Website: home-depot
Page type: orders-overview
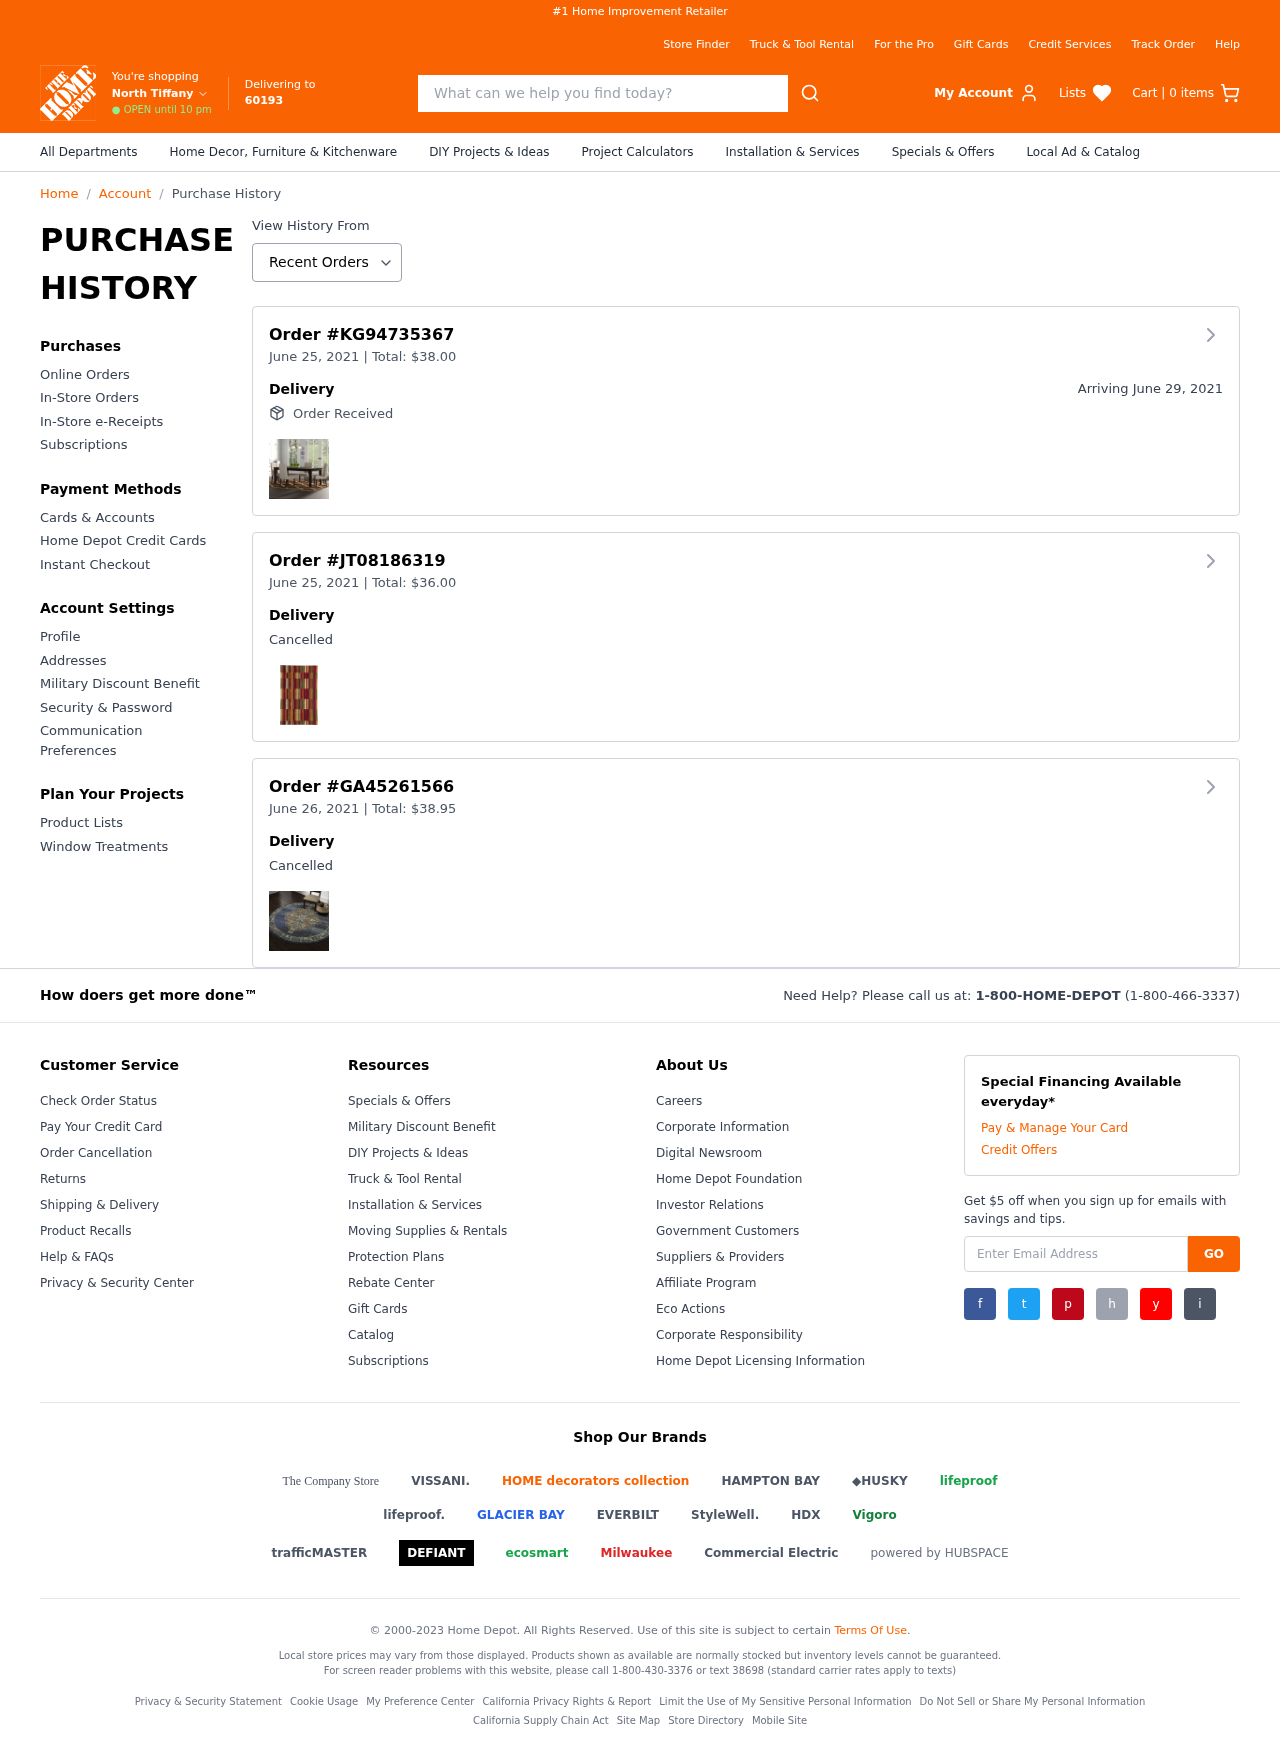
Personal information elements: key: PII_CITY
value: North Tiffany
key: PII_POSTCODE
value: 60193
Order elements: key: ORDER_NUM_ITEMS
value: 0
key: ORDER_ID
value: KG94735367
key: ORDER_DATE
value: June 25, 2021
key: ORDER1_TOTAL
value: $38.00
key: ORDER_DELIVERY_DATE
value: June 29, 2021
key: ORDER2_ID
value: JT08186319
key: ORDER2_DATE
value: June 25, 2021
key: ORDER2_TOTAL
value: $36.00
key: ORDER3_ID
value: GA45261566
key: ORDER3_DATE
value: June 26, 2021
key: ORDER3_TOTAL
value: $38.95
Search elements: key: HEADER_SEARCH
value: What can we help you find today?